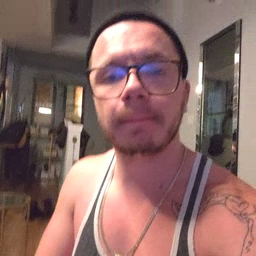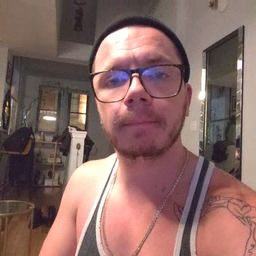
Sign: open